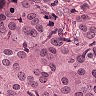
Metastatic tissue present: yes